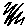
Label: zigzag